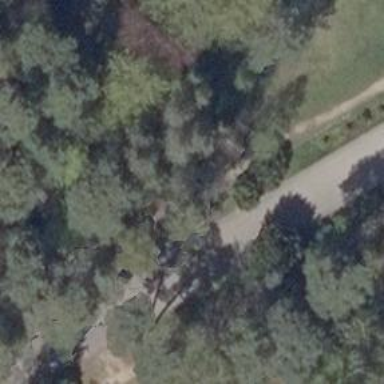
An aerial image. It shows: Tomb in historic cemetery.